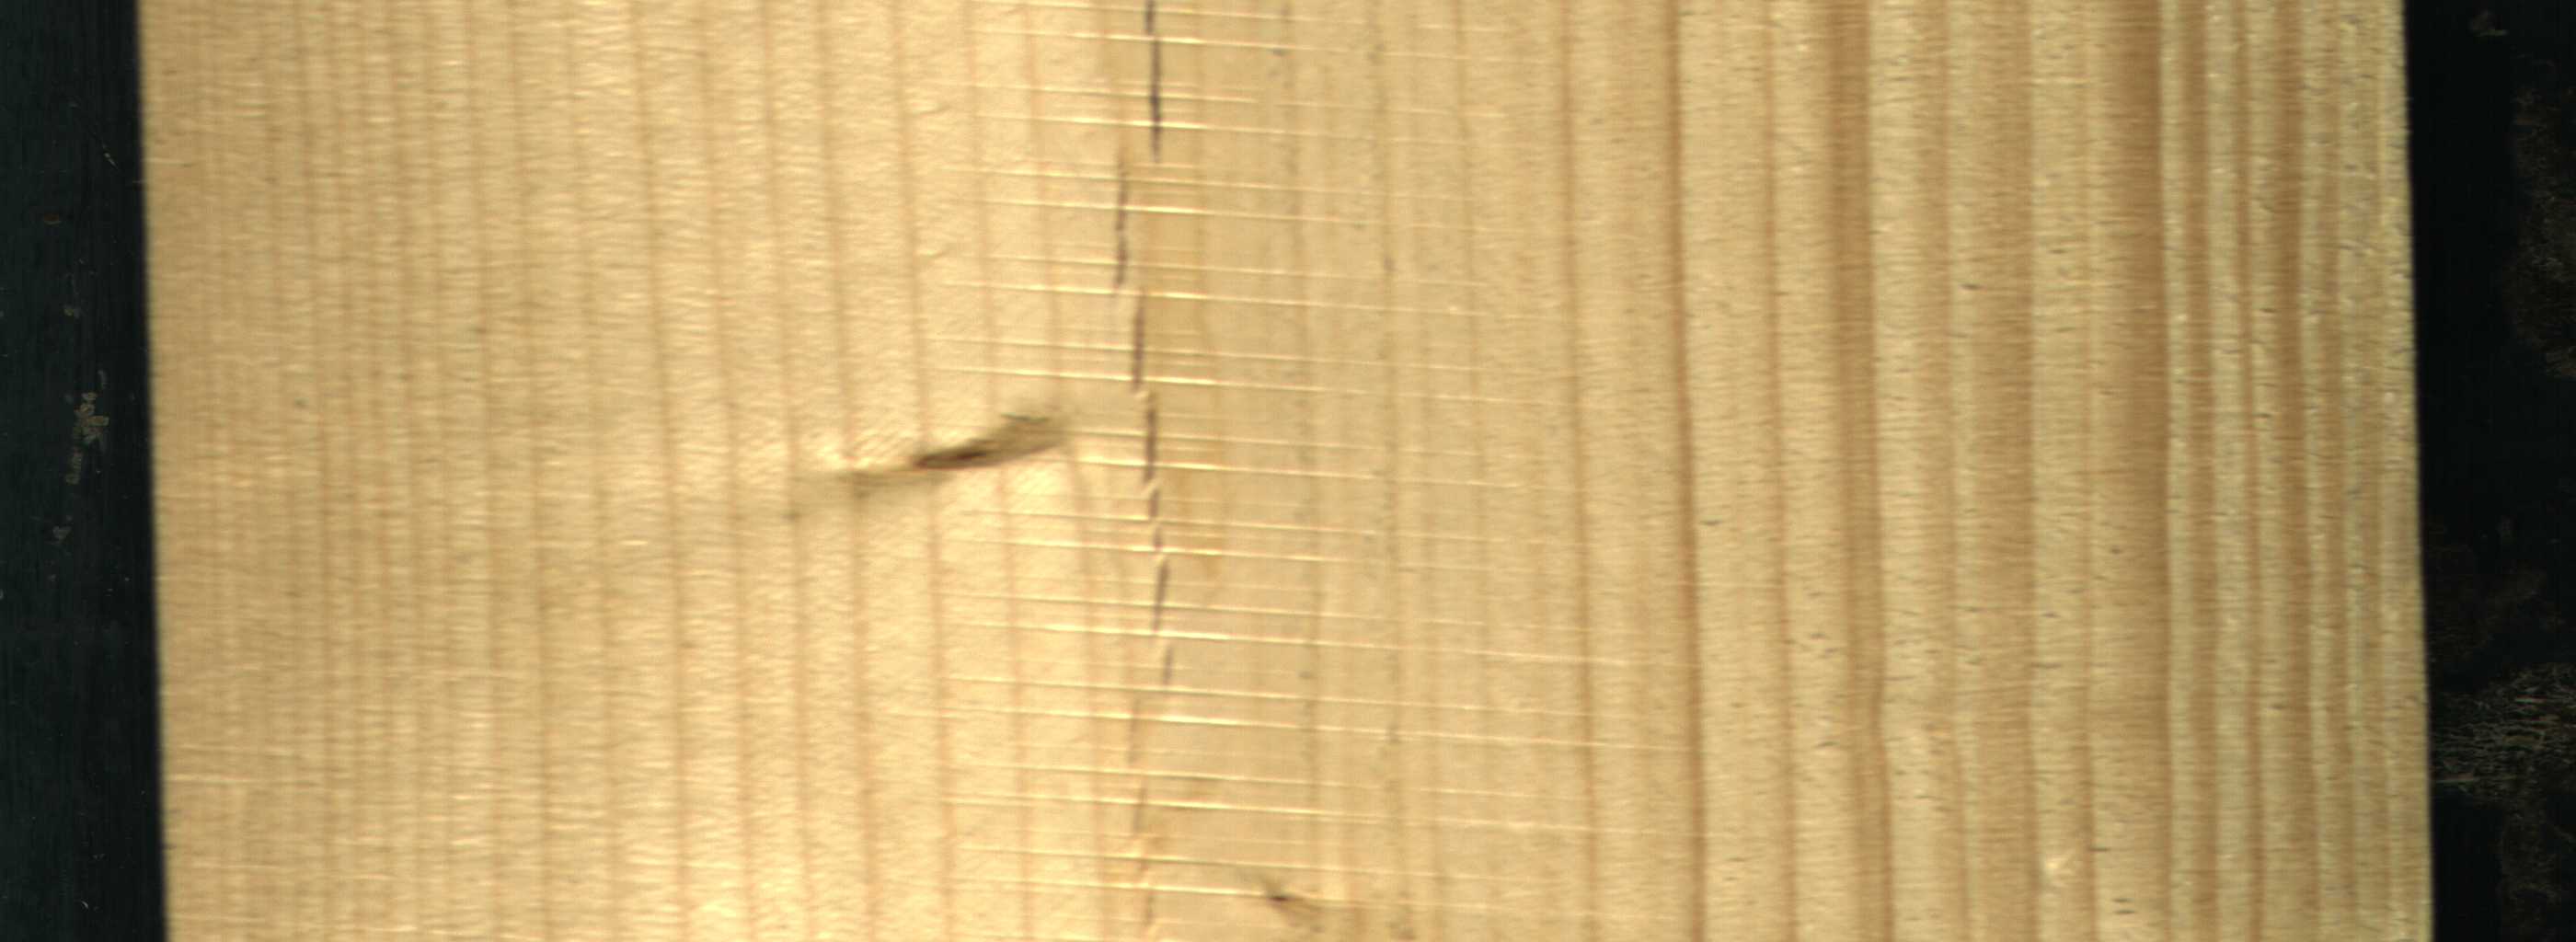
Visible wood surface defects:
Crack
Crack
Live_Knot